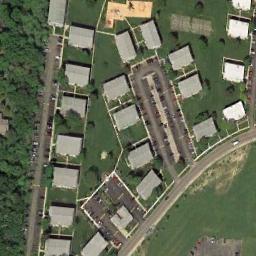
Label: medium_residential